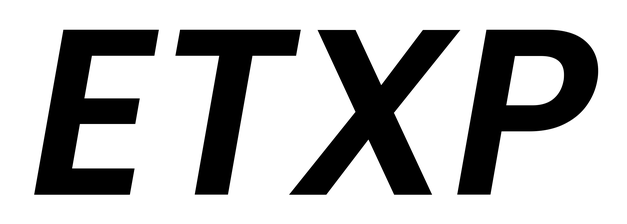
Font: Poppins-SemiBoldItalic